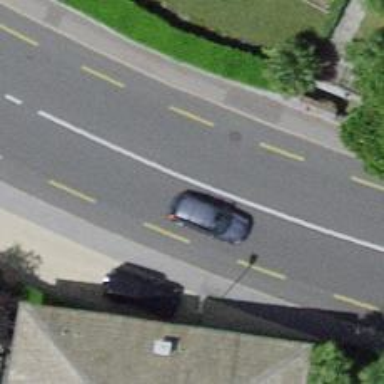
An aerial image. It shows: Primary highway with asphalt surface and designated cycle lane.